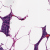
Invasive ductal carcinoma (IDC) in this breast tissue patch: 0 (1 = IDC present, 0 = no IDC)